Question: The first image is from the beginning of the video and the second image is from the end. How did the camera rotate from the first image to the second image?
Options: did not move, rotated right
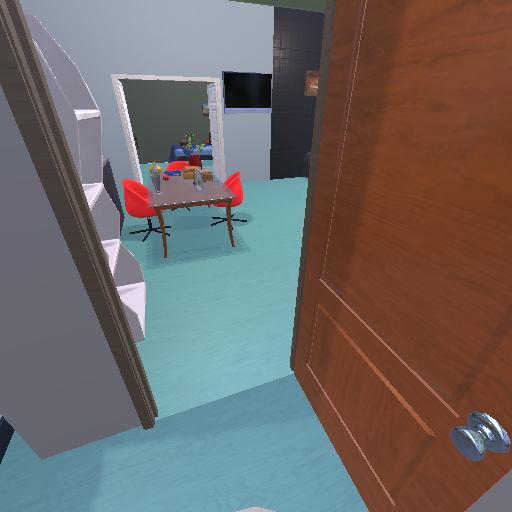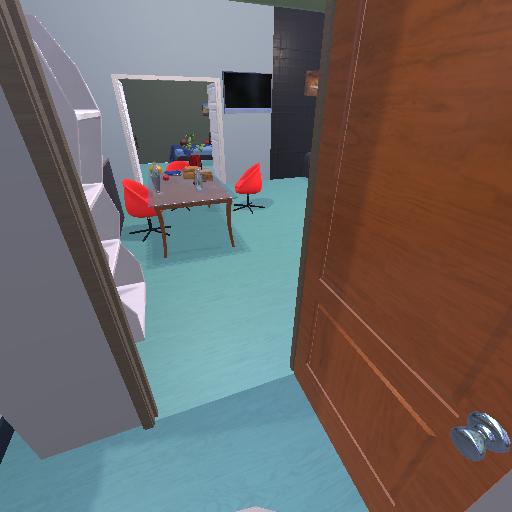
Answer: did not move